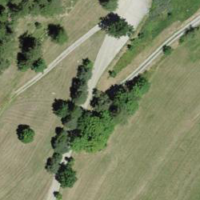
EUNIS habitat code: 26
Species observed at this site:
Melitaea cinxia
Echium vulgare
Erynnis tages
Gonepteryx rhamni
Erebia alberganus
Aporia crataegi
Melampyrum arvense
Salvia pratensis
Centaurea scabiosa
Vanessa cardui
Lysandra bellargus
Artemisia vulgaris
Plantago media
Sonchus asper
Polyommatus icarus
Arctium tomentosum
Chenopodium album